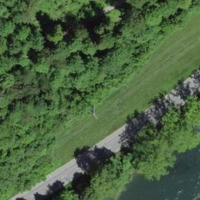
EUNIS habitat code: 41
Species observed at this site:
Lamium galeobdolon
Sonchus asper